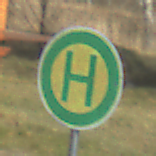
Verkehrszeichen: Haltestelle
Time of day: MorningAfternoon
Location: Outdoor (Suburban)
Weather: Clear
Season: NotSpecified
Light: Natural